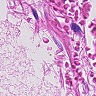
Metastatic tissue present: no